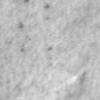
Label: no_change